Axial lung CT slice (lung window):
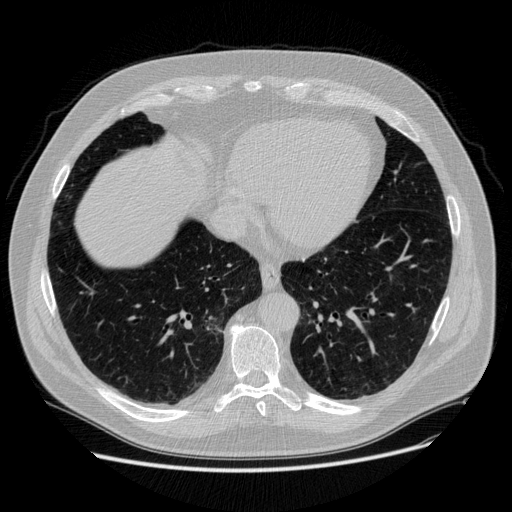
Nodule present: no